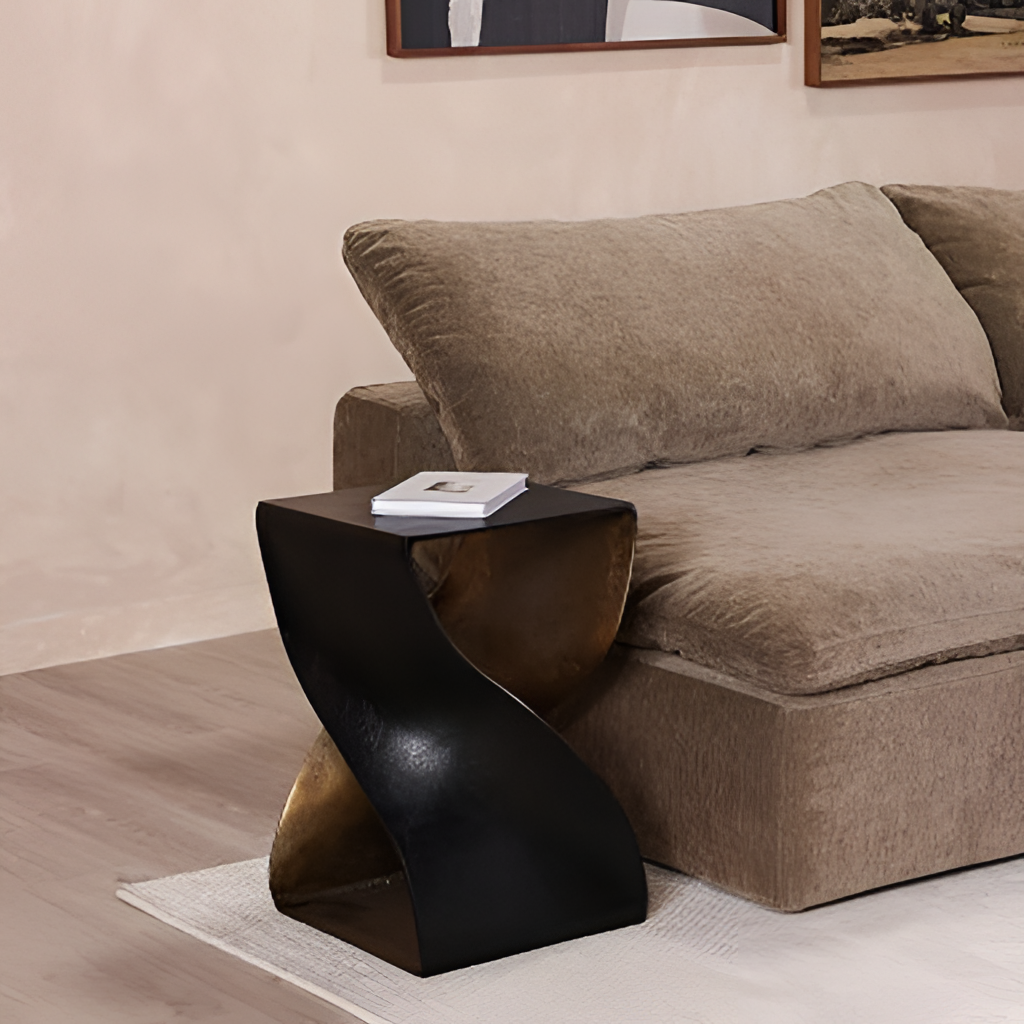
taupe velvet sofa, living room, wood flooring, with plank pattern, contemporary, paint wallpaper, with solid pattern